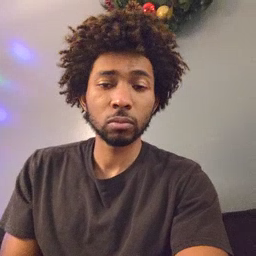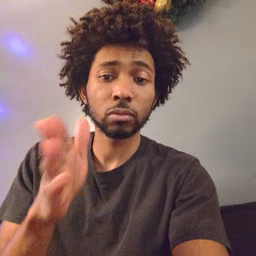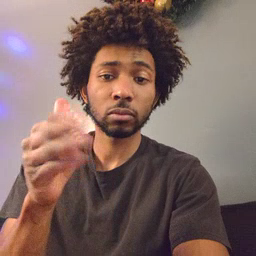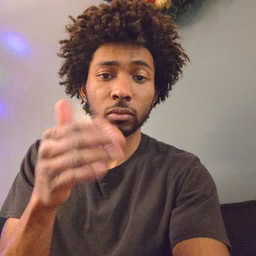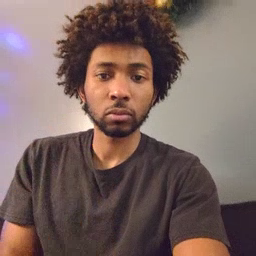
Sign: flag